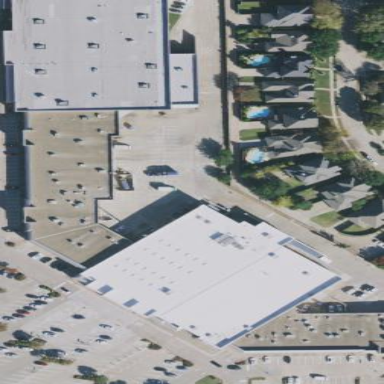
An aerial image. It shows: Retail building housing supermarket.